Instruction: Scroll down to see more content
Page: traveler
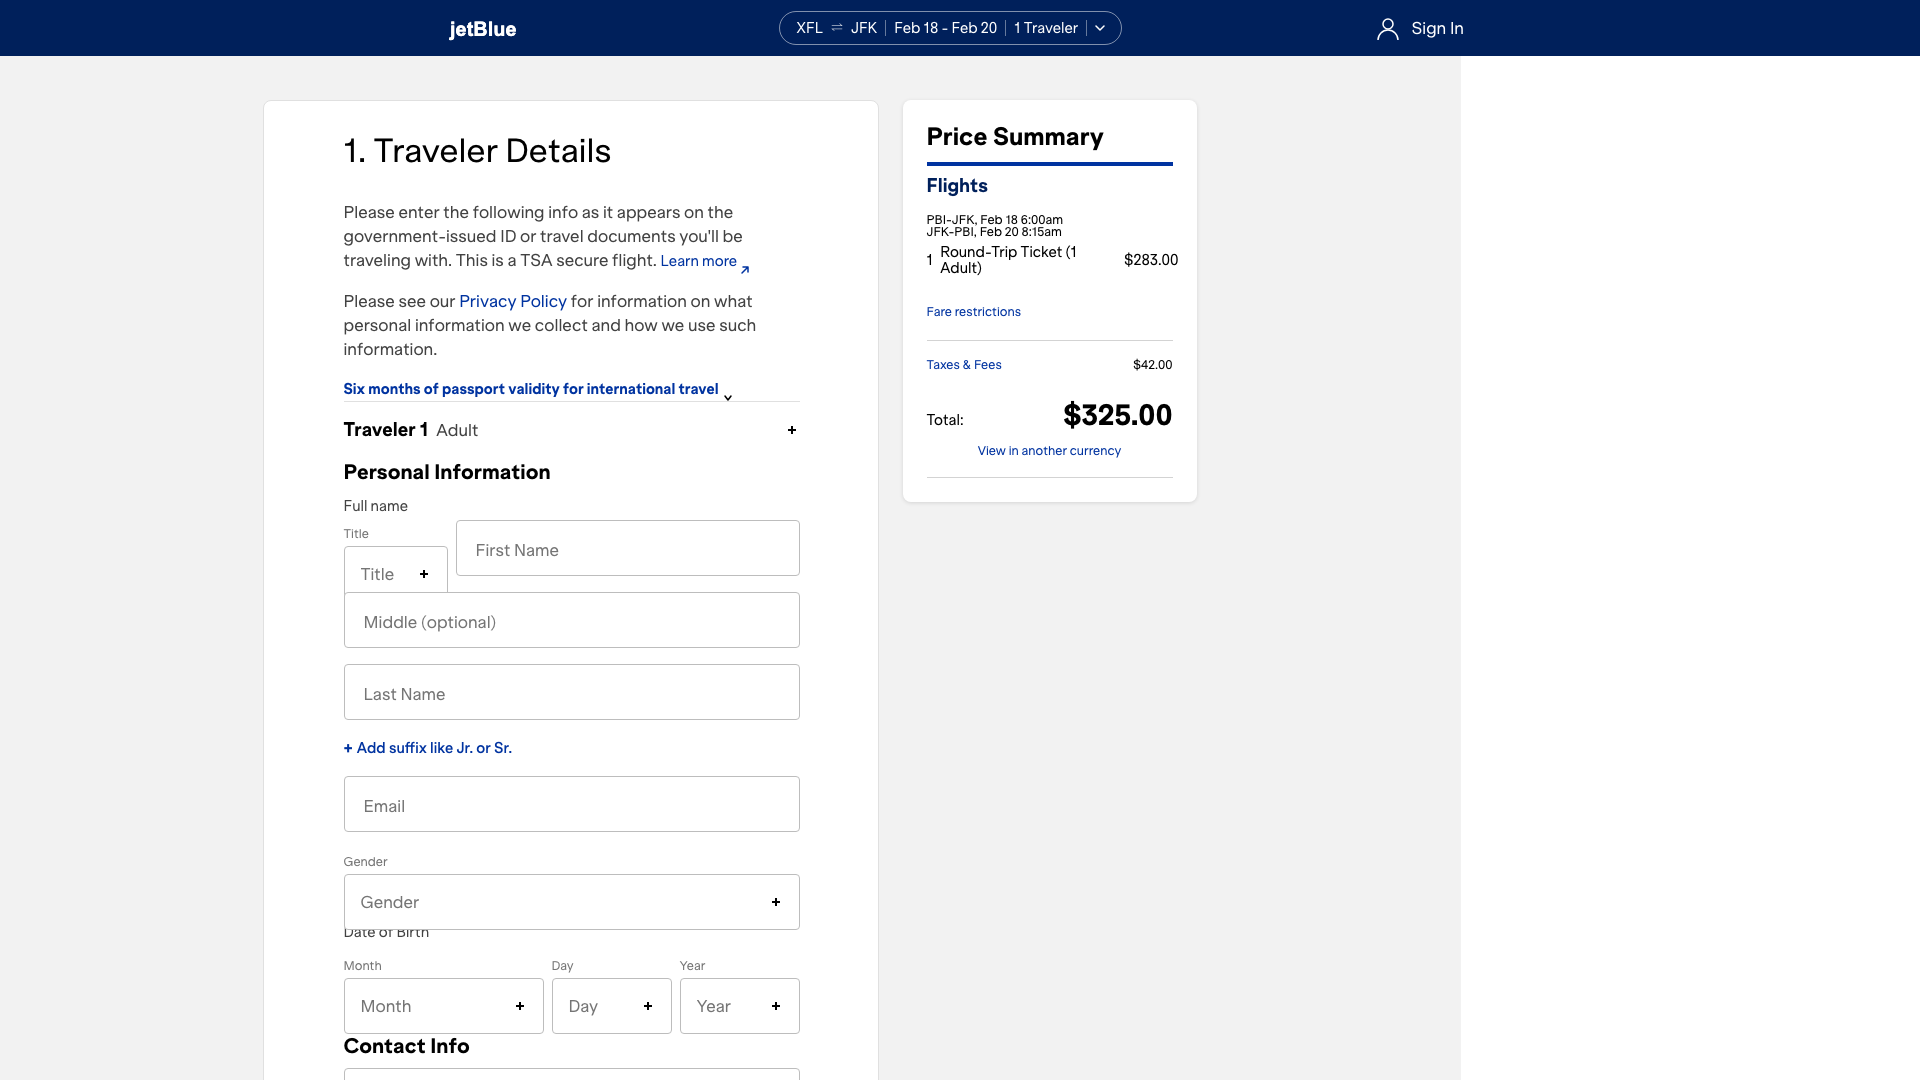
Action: scroll